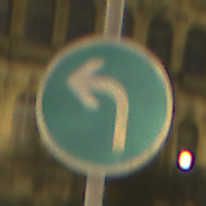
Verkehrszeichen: VorgeschriebeneFahrtrichtungLinks
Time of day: Night
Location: Outdoor (Urban)
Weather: Overcast
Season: NotSpecified
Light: Artificial